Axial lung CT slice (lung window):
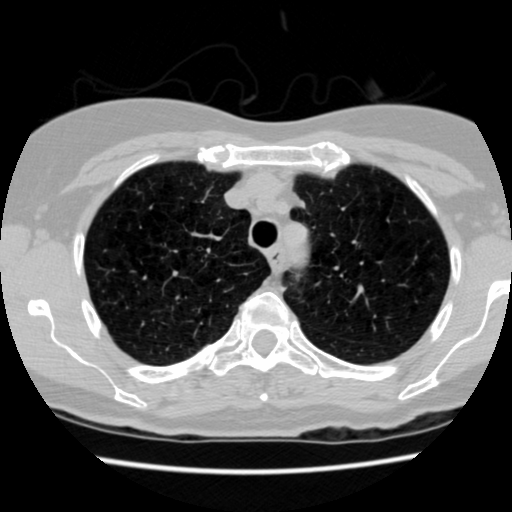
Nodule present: no